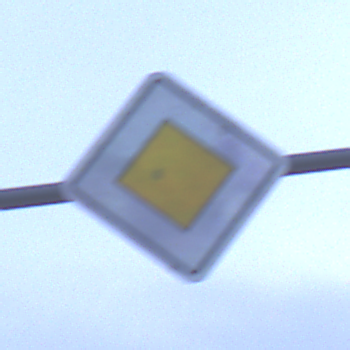
Verkehrszeichen: Vorfahrtsstrasse
Umgebung: Outdoor, Suburban
Tageszeit: SunriseSunset
Wetter: PartlyCloudy
Licht: Natural
Jahreszeit: NotSpecified
Kontrast: LowContrast